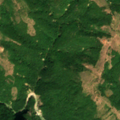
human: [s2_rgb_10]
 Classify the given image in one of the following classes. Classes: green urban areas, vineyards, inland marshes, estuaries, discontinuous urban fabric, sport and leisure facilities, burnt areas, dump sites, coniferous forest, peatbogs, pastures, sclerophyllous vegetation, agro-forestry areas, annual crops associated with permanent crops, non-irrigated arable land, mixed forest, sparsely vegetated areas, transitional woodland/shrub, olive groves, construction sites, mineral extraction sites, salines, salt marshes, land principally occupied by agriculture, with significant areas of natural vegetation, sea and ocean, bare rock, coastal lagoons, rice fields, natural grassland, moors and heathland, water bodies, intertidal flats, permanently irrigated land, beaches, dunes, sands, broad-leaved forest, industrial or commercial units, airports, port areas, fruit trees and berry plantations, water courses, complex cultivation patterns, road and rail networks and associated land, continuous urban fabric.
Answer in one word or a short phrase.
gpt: broad-leaved forest, transitional woodland/shrub